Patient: sex M, age 69
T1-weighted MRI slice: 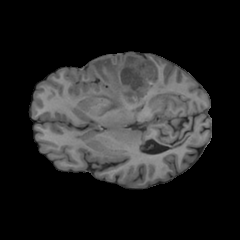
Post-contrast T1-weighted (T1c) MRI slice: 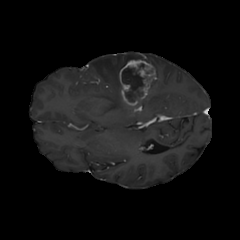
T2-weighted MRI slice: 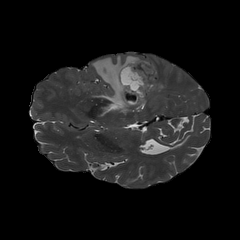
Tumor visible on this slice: yes
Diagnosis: Glioblastoma, IDH-wildtype
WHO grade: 4